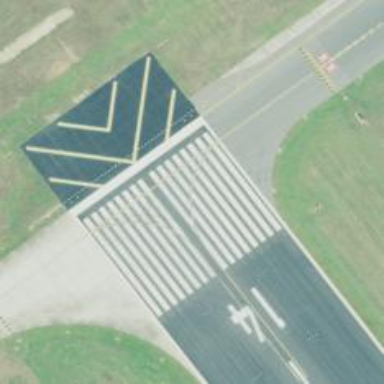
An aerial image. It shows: Image of taxiway at airport.